Field crop: tomato
Growth stage: 1
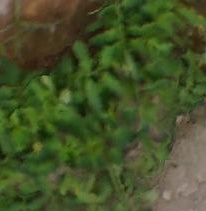
Species: tomato